Question: I am triggering a background fetch by using the 'content-available' flag on a push notification. I have the 'fetch' and 'remote-notification' 'UIBackgroundModes' enabled.
Here is the implementation I am using in my AppDelegate.m:
'''
- (void)application:(UIApplication *)application didReceiveRemoteNotification:(NSDictionary *)userInfo fetchCompletionHandler:(void (^)(UIBackgroundFetchResult))completionHandler
{
NSLog(@"Remote Notification Recieved");
UILocalNotification *notification = [[UILocalNotification alloc] init];
notification.alertBody = @"Looks like i got a notification - fetch thingy";
[application presentLocalNotificationNow:notification];
completionHandler(UIBackgroundFetchResultNewData);
}
'''
(The notification is received and the app triggered the "looks like i got a notification" local notification, as the code above should do).
However, and a push notification is received with the 'content-available' flag, and the 'didRecieveRemoteNotification' delegate method is never called.
The WWDC Video (#204 from WWDC 2013) shows this:
It says that the application is "launched into background" when a push notification is received with the 'content-available' flag.
Why is my app not launching into the background?
Will iOS perform background tasks after the user has force-quit the app?
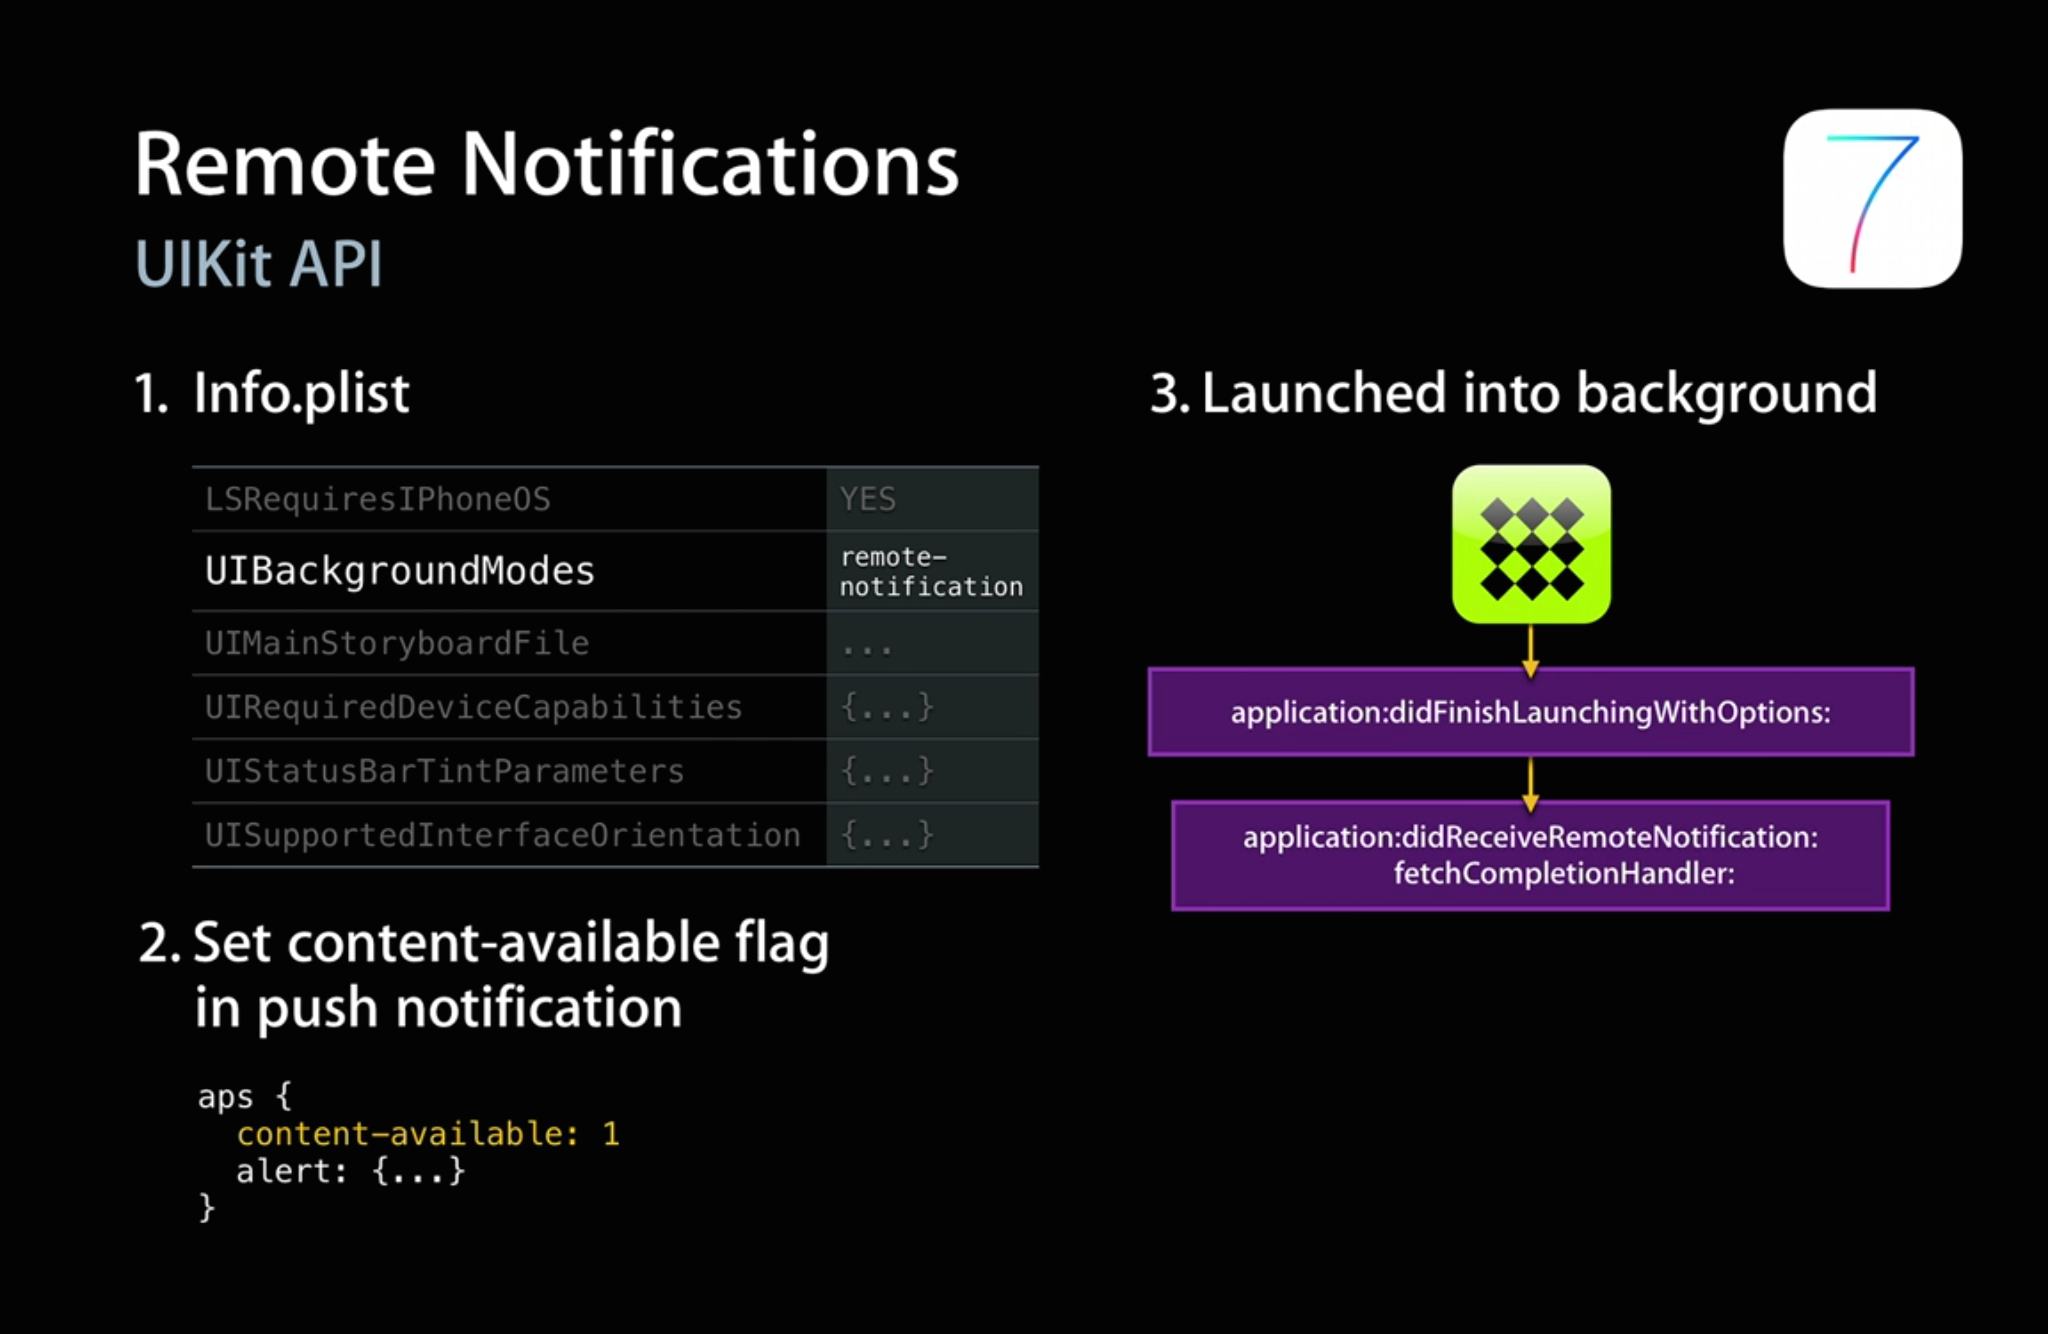
Answer: You achieve this using the new PushKit framework, introduced in iOS 8. Though PushKit is used for VoIP. So your usage should be for VoIP related otherwise there is risk of app rejection. (See <URL>.
---
The documentation has been clarified for . The documentation can be read <URL>. Here is a relevant excerpt:
> Use this method to process incoming remote notifications for your app.
Unlike the 'application:didReceiveRemoteNotification:' method, which is
called only when your app is running in the foreground, the system
calls this method when your app is running in the foreground or
background. In addition, if you enabled the remote notifications
background mode, the system launches your app (or wakes it from the
suspended state) and puts it in the background state when a push
notification arrives.
---
Although this was not made clear by the WWDC video, a quick search on the developer forums turned this up:
<URL>
> Also keep in mind that if you kill your app from the app switcher
(i.e. swiping up to kill the app) then the OS will never relaunch the
app regardless of push notification or background fetch. In this case
the user has to manually relaunch the app once and then from that
point forward the background activities will be invoked. -<URL>
That post was by an Apple employee so I think i can trust that this information is correct.
So it looks like when the app is killed from the app switcher (by swiping up), the app will never be launched, even for scheduled background fetches.